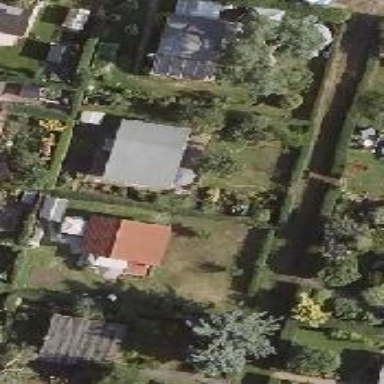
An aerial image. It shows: Plot within allotments.